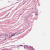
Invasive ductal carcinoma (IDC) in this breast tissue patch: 0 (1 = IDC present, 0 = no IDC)